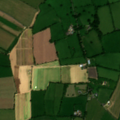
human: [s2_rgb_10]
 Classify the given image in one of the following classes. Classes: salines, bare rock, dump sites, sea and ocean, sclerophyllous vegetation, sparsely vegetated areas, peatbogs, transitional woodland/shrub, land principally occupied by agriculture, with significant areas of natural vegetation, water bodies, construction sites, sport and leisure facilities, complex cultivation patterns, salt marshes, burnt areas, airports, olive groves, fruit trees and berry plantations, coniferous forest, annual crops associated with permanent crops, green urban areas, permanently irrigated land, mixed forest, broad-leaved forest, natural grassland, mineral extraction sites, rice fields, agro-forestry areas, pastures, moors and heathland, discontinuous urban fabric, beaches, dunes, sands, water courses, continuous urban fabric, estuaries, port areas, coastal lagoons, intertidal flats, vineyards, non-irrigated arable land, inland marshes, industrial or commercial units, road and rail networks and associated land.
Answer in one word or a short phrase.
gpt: non-irrigated arable land, pastures